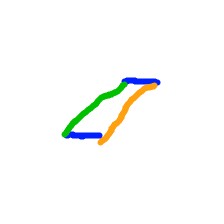
Shape: parallelogram